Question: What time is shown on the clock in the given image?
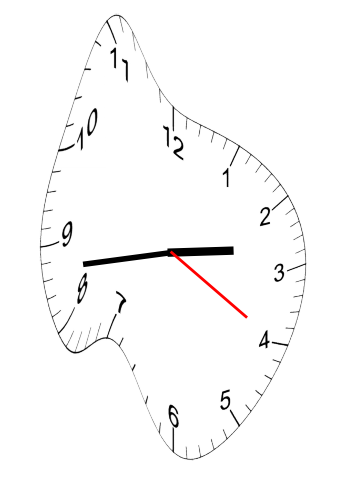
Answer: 02:43:20